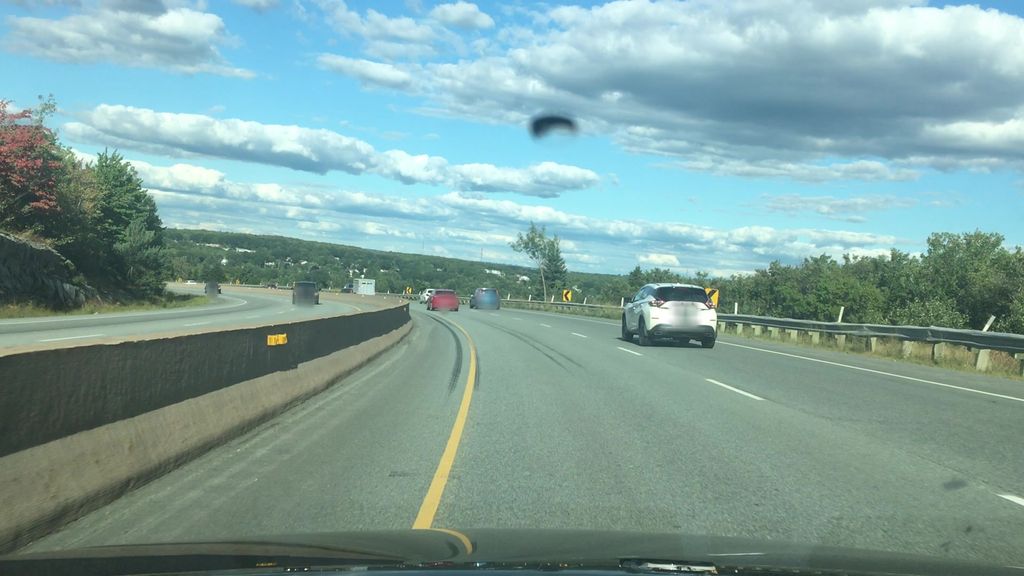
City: halifax